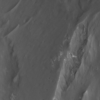
Label: not_dusty